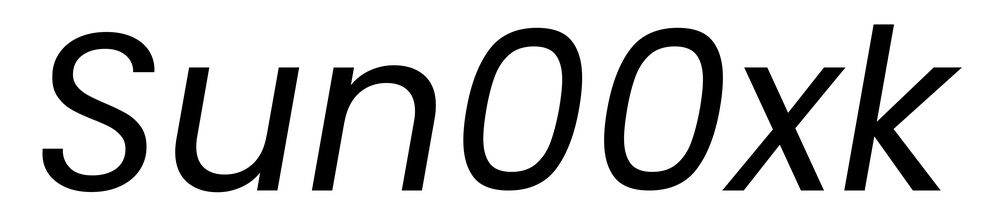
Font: Poppins-Italic